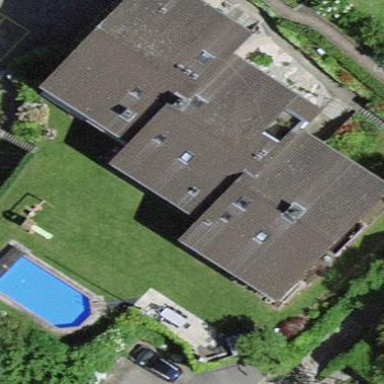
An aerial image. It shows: Terrace building.